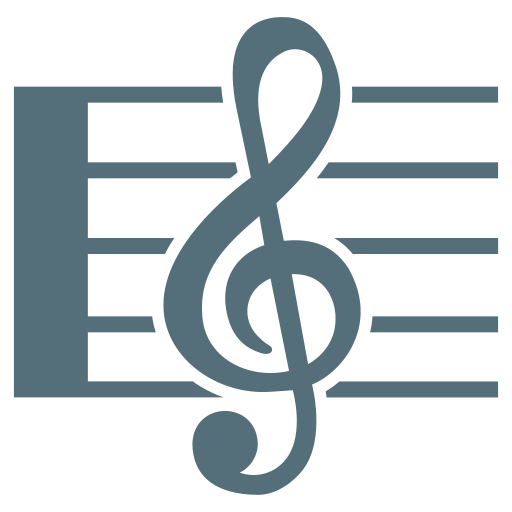
Emoji: 🎼